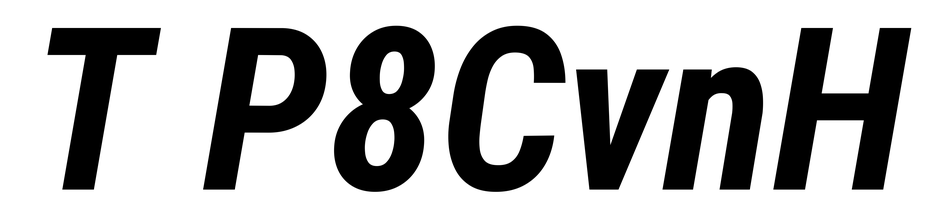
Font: Roboto-Italic_Condensed_Bold_Italic